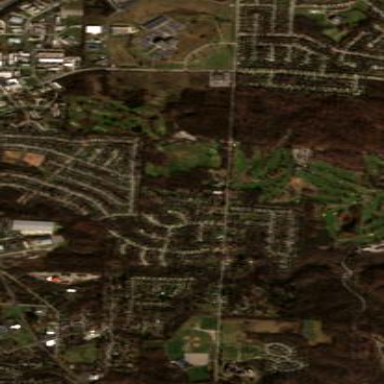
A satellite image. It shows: Golf course.